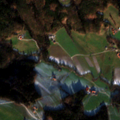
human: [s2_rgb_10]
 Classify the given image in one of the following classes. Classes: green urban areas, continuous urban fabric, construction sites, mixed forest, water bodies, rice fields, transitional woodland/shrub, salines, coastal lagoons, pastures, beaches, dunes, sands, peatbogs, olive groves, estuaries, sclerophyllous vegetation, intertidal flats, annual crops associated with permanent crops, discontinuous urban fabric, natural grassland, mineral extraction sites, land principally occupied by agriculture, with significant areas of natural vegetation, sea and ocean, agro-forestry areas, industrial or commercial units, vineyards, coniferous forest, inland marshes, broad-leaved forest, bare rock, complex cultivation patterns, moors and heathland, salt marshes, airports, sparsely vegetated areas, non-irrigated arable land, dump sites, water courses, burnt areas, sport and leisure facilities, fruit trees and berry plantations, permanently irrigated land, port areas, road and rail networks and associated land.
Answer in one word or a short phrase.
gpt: pastures, mixed forest